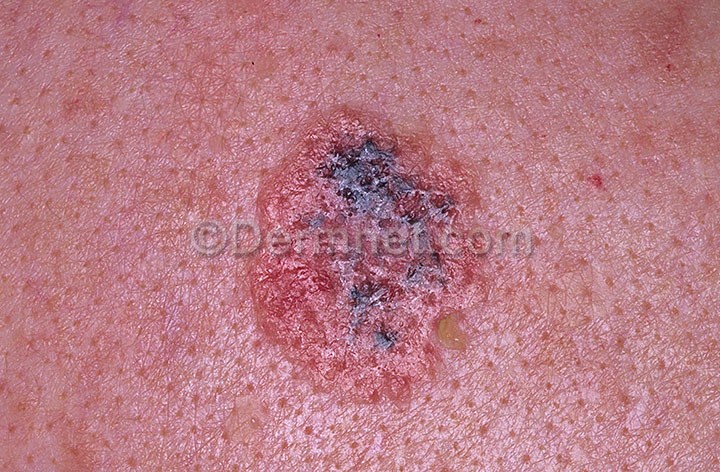
Disease: Seborrheic Keratoses and other Benign Tumors